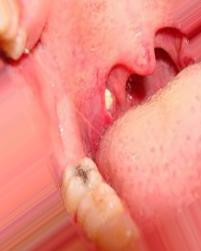
Condition: Mouth Ulcer